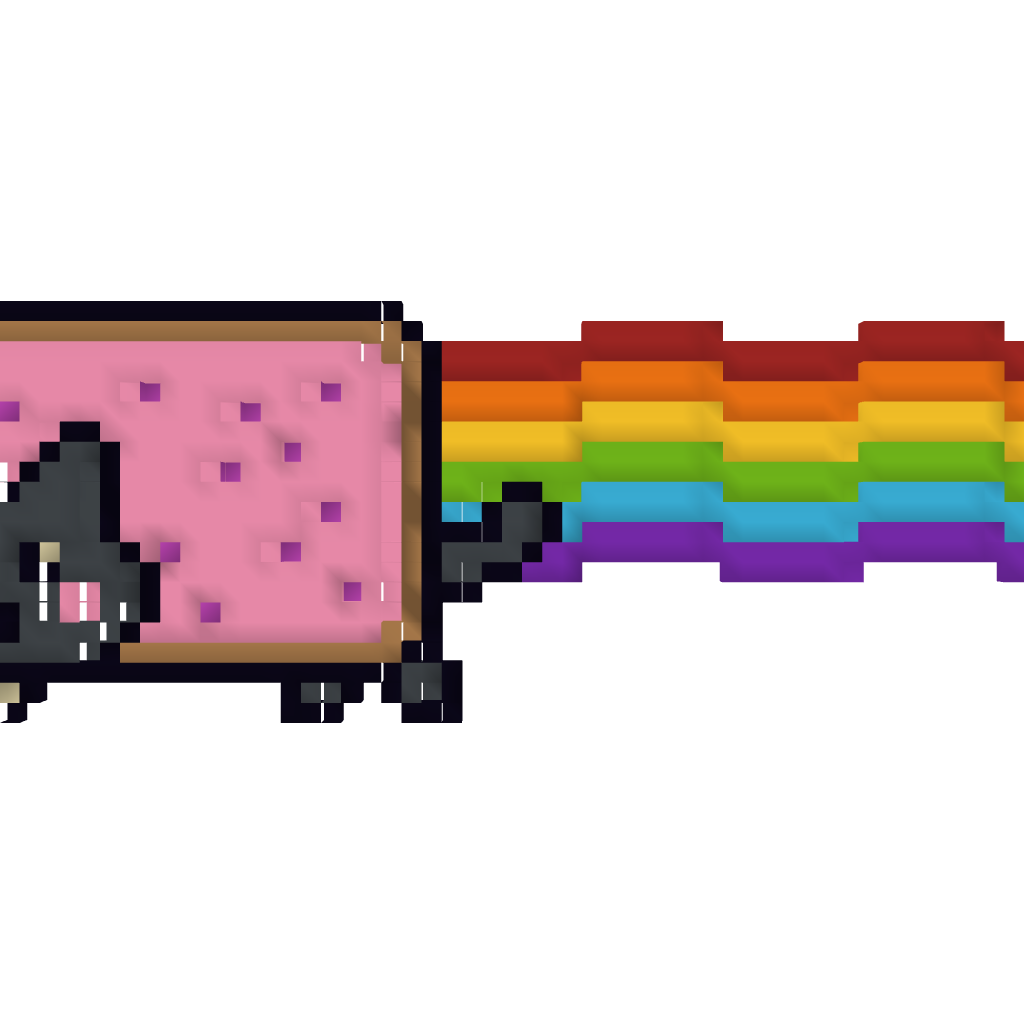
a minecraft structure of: Nyan Cat!